Question: My website has an 'Runtime Error' on starting in 'BundleConfig' class with the following title:
> An exception of type 'System.NullReferenceException' occurred in
mscorlib.dll but was not handled in user code

'''
using System.Web.Optimization;
using BundleTransformer.Core.Bundles;
using BundleTransformer.Core.Orderers;
using BundleTransformer.Core.Transformers;
'''
'''
[NullReferenceException: Object reference not set to an instance of an object.]
BundleTransformer.Core.BundleTransformerContext..ctor() +162
BundleTransformer.Core.BundleTransformerContext.<.cctor>b__0() +44
System.Lazy'1.CreateValue() +416
System.Lazy'1.LazyInitValue() +152
System.Lazy'1.get_Value() +75
BundleTransformer.Core.BundleTransformerContext.get_Current() +60
BundleTransformer.Core.Transformers.CssTransformer..ctor(IMinifier minifier, IList'1 translators, IList'1 postProcessors, String[] ignorePatterns) +79
BundleTransformer.Core.Transformers.CssTransformer..ctor() +97
NWebsite.BundleConfig.RegisterBundles(BundleCollection bundles) in d:\Documents\Visual Studio 2013\Projects\N\Web\N.Website\App_Start\BundleConfig.cs:18
NWebsite.MvcApplication.Application_Start() in d:\Documents\Visual Studio 2013\Projects\N\Web\N.Website\Global.asax.cs:20
[HttpException (0x80004005): Object reference not set to an instance of an object.]
System.Web.HttpApplicationFactory.EnsureAppStartCalledForIntegratedMode(HttpContext context, HttpApplication app) +<PHONE>
System.Web.HttpApplication.RegisterEventSubscriptionsWithIIS(IntPtr appContext, HttpContext context, MethodInfo[] handlers) +118
System.Web.HttpApplication.InitSpecial(HttpApplicationState state, MethodInfo[] handlers, IntPtr appContext, HttpContext context) +172
System.Web.HttpApplicationFactory.GetSpecialApplicationInstance(IntPtr appContext, HttpContext context) +336
System.Web.Hosting.PipelineRuntime.InitializeApplication(IntPtr appContext) +296
[HttpException (0x80004005): Object reference not set to an instance of an object.]
System.Web.HttpRuntime.FirstRequestInit(HttpContext context) +<PHONE>
System.Web.HttpRuntime.EnsureFirstRequestInit(HttpContext context) +101
System.Web.HttpRuntime.ProcessRequestNotificationPrivate(IIS7WorkerRequest wr, HttpContext context) +254
'''
'''
public class MvcApplication : System.Web.HttpApplication
{
protected void Application_Start()
{
AreaRegistration.RegisterAllAreas();
GlobalConfiguration.Configure(WebApiConfig.Register);
FilterConfig.RegisterGlobalFilters(GlobalFilters.Filters);
RouteConfig.RegisterRoutes(RouteTable.Routes);
BundleConfig.RegisterBundles(BundleTable.Bundles);
}
}
'''
What is it's reasons and how can i solve it?
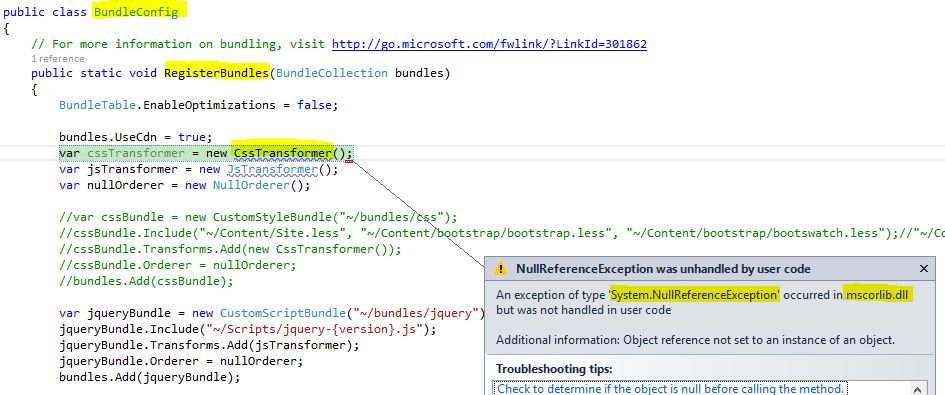
Answer: I managed to resolve this. It appears to occur when you are missing the right configuration in your web.config (in my case this occurred due to a missing web config transform for the given environment). So make sure the following is present in your web.config:
'''
<bundleTransformer xmlns="http://tempuri.org/BundleTransformer.Configuration.xsd">
<core>
<css>
<translators>
<add name="NullTranslator" type="BundleTransformer.Core.Translators.NullTranslator, BundleTransformer.Core" enabled="false" />
<add name="LessTranslator" type="BundleTransformer.Less.Translators.LessTranslator, BundleTransformer.Less" />
</translators>
<postProcessors>
<add name="UrlRewritingCssPostProcessor" type="BundleTransformer.Core.PostProcessors.UrlRewritingCssPostProcessor, BundleTransformer.Core" useInDebugMode="false" />
</postProcessors>
<minifiers>
<add name="NullMinifier" type="BundleTransformer.Core.Minifiers.NullMinifier, BundleTransformer.Core" />
</minifiers>
<fileExtensions>
<add fileExtension=".css" assetTypeCode="Css" />
<add fileExtension=".less" assetTypeCode="Less" />
</fileExtensions>
</css>
<js>
<translators>
<add name="NullTranslator" type="BundleTransformer.Core.Translators.NullTranslator, BundleTransformer.Core" enabled="false" />
</translators>
<minifiers>
<add name="NullMinifier" type="BundleTransformer.Core.Minifiers.NullMinifier, BundleTransformer.Core" />
</minifiers>
<fileExtensions>
<add fileExtension=".js" assetTypeCode="JavaScript" />
</fileExtensions>
</js>
</core>
<less>
<jsEngine name="MsieJsEngine" />
</less>
</bundleTransformer>
<jsEngineSwitcher xmlns="http://tempuri.org/JavaScriptEngineSwitcher.Configuration.xsd">
<core>
<engines>
<add name="MsieJsEngine" type="JavaScriptEngineSwitcher.Msie.MsieJsEngine, JavaScriptEngineSwitcher.Msie" />
</engines>
</core>
</jsEngineSwitcher>
'''